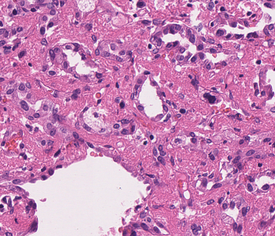
Tumor epithelial tissue: yes
Tumor-associated stroma tissue: yes
Normal tissue: no